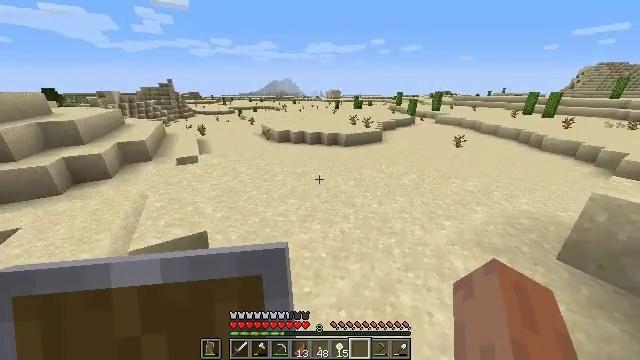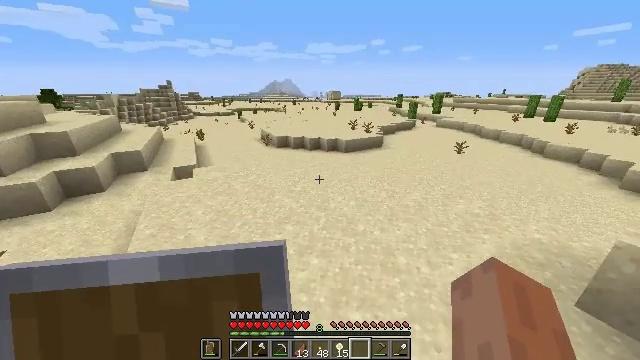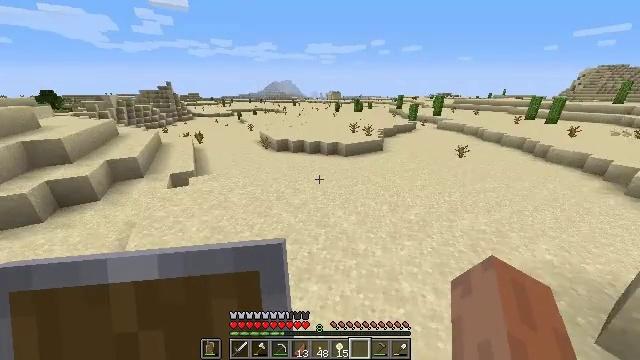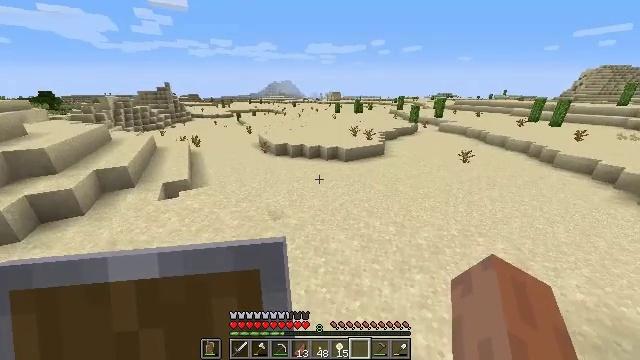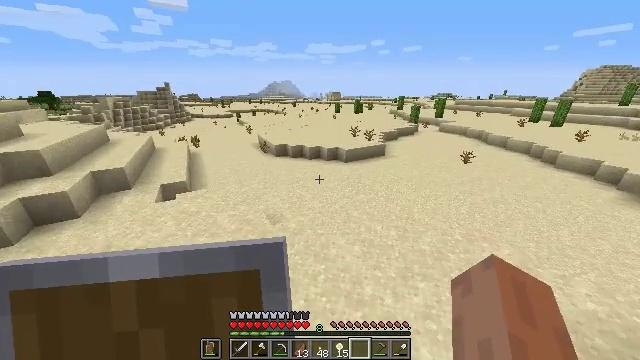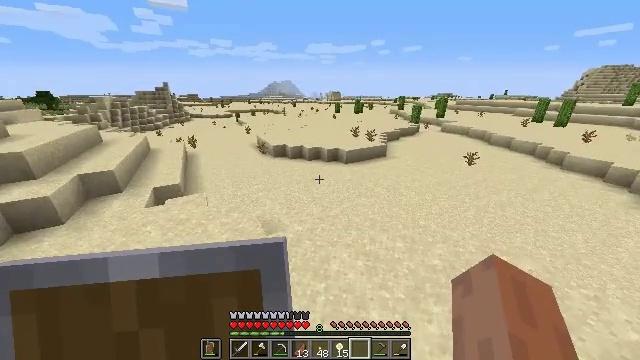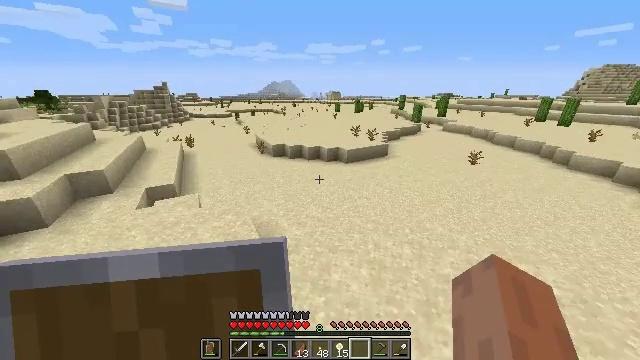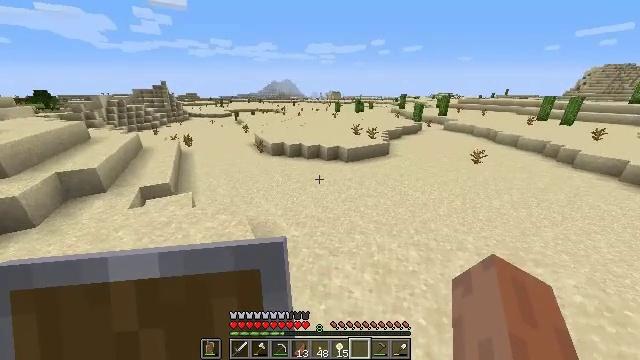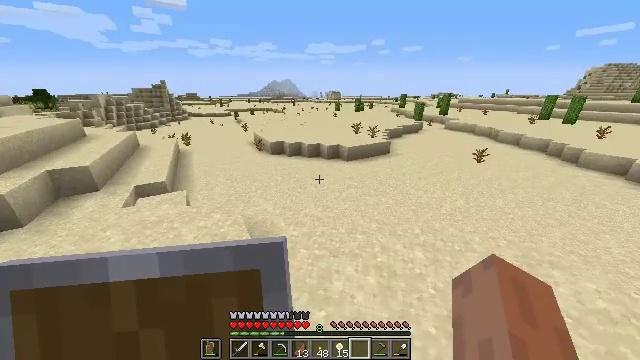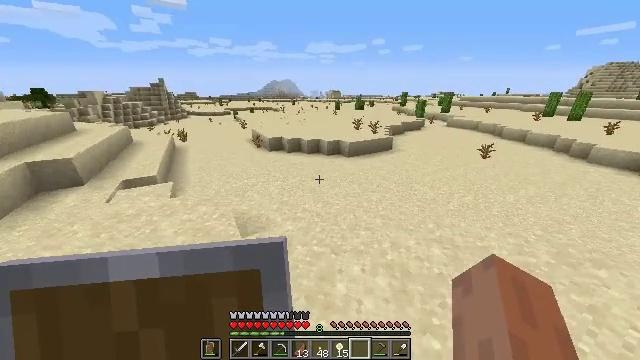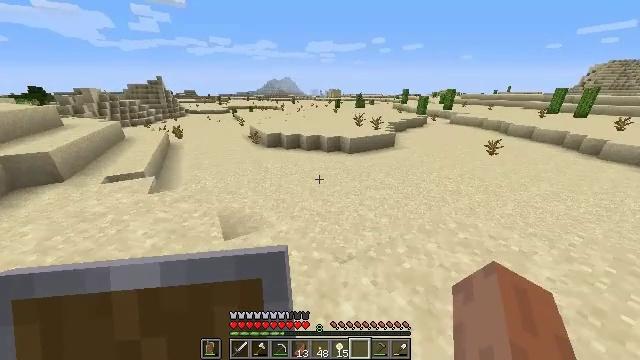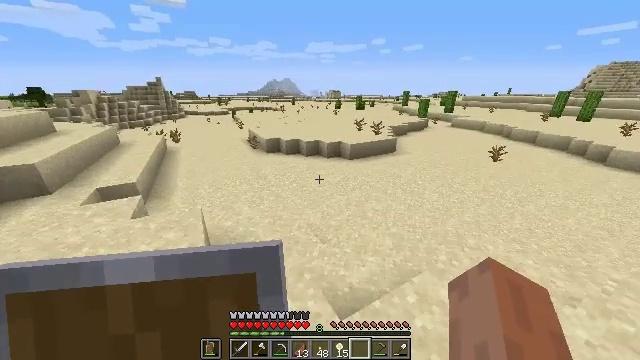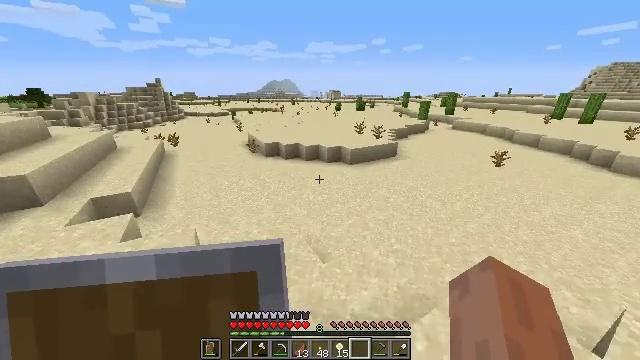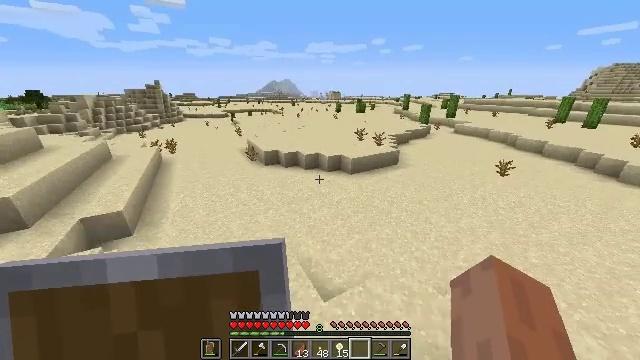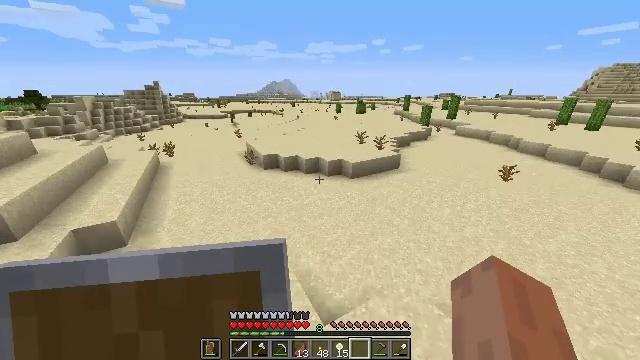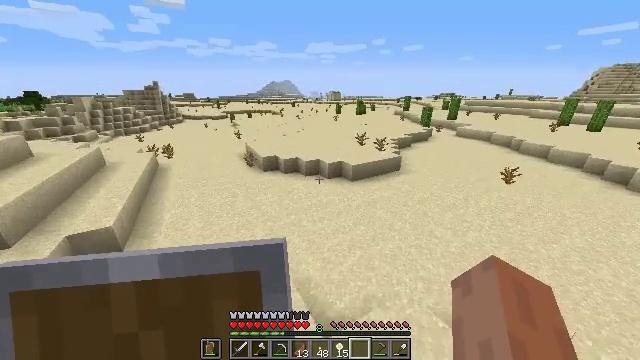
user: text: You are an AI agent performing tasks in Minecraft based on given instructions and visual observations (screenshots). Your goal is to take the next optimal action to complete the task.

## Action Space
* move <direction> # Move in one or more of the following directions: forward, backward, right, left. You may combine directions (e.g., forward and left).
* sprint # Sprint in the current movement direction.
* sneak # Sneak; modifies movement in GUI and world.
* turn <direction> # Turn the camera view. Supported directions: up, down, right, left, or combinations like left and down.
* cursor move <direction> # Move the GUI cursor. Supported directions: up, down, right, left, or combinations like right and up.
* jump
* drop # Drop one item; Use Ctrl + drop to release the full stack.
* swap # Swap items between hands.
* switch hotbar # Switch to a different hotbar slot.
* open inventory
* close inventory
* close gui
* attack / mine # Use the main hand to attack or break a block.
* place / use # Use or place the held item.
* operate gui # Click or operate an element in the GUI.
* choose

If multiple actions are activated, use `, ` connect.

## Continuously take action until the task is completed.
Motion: motion action
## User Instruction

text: Remove the potted dead bush from the pot.
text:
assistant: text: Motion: move forward, jump
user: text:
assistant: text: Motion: move forward, jump
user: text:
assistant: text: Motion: move forward, jump
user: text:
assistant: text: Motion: move forward, jump
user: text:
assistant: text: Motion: move forward, jump
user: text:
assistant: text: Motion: move forward, jump
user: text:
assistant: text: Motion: move forward, jump
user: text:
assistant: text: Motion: move forward, jump
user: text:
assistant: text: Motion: move forward, jump
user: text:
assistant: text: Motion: move forward, jump
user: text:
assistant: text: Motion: move forward, jump
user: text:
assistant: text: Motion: move forward, jump
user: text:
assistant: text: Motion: move forward, jump
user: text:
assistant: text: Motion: move forward, jump
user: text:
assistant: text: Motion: move forward, jump
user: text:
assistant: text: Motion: move forward, jump
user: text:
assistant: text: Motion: move forward, jump
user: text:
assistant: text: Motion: move forward, jump
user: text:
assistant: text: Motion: move forward, jump
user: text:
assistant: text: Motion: move forward, jump
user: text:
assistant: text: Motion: move forward, jump
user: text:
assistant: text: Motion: move forward, jump
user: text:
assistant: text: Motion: move forward, jump
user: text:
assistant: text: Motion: move forward, jump
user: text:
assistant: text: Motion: move forward, jump
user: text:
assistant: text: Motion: move forward, jump
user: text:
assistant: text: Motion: move forward, jump
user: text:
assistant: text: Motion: move forward, jump
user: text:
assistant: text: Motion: move forward
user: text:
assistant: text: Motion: move forward